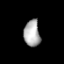
Tissue: prostate
Cell type: T cells
Senescence score: 0.8496
Nuclear area (px): 417
Mean DAPI intensity: 174.851